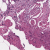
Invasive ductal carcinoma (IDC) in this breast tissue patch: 0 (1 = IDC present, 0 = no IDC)